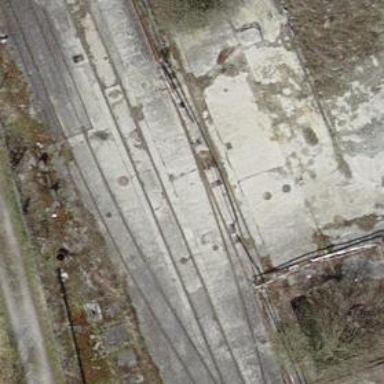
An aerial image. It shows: Single disused railway track.